Question: I am testing a simple App, and I have my app theme set to:
'''
<style name="AppTheme" parent="android:Theme.Holo.NoActionBar.Fullscreen">
'''
So I expected my background color to be 100% black.
In the Android Studio render of the UI, the background is 100% black, but when I lunch the app in some AVD (tested in 4.4.2 AVD and 4.0.3 real tablet), the background turns to be a gradient:

it's clear it's not black, since there is a black test 'ImageButton' that contrasts with the gradient.
Can anyone please explain me why the Android Studio render is now showing the gradient, and why is it there a gradient at all since I dont have any background color set up, just the Holo theme, that AFAIK has a 100% black background color?
EDIT:
Explanation of the UI: It's 4 'ImageButton', one gradient blue, one gradient orange, one gray and one black. I was expecting to have the black completely hidden.
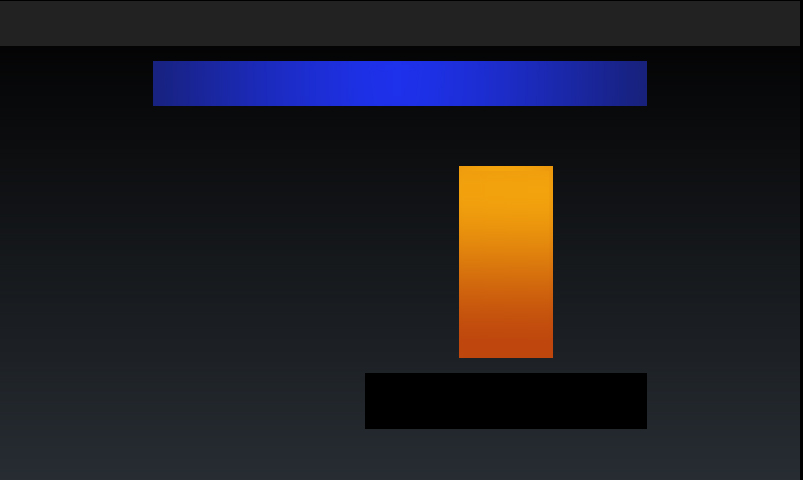
Answer: The Holo theme has that background gradient by default.
This can be fixed by creating a new theme (inheriting from Holo) and changing the window background, i.e.
'''
<item name="android:windowBackground">@android:color/black</item>
'''